Question: I am trying to use onejar-maven-plugin in my pom.xml:
'''
<plugin>
<groupId>org.dstovall</groupId>
<artifactId>onejar-maven-plugin</artifactId>
<version>1.4.4</version>
<executions>
<execution>
<configuration>
<mainClass>com.exmaple.myproj.MpPort_MpSoapPort_Client</mainClass>
<onejarVersion>0.97</onejarVersion>
<attachToBuild>true</attachToBuild>
<classifier>onejar</classifier>
</configuration>
<goals>
<goal>one-jar</goal>
</goals>
</execution>
</executions>
</plugin>
<pluginRepositories>
<pluginRepository>
<id>onejar-maven-plugin.googlecode.com</id>
<url>http://onejar-maven-plugin.googlecode.com/svn/mavenrepo</url>
</pluginRepository>
</pluginRepositories>
'''
but for some reason, attempting to build it via the Eclipse Maven plugin (Maven install) results in BUILD ERROR:
'''
Downloading: https://mynexus.example.com/nexus/content/repositories/central/org/dstovall/onejar-maven-plugin/1.4.4/onejar-maven-plugin-1.4.4.pom
[INFO] Unable to find resource 'org.dstovall:onejar-maven-plugin:pom:1.4.4' in repository onejar-maven-plugin.googlecode.com (http://onejar-maven-plugin.googlecode.com/svn/mavenrepo)
Downloading: https://mynexus.example.com/nexus/content/repositories/central/org/dstovall/onejar-maven-plugin/1.4.4/onejar-maven-plugin-1.4.4.pom
[INFO] Unable to find resource 'org.dstovall:onejar-maven-plugin:pom:1.4.4' in repository central (http://repo1.maven.org/maven2)
Downloading: https://mynexus.example.com/nexus/content/repositories/central/org/dstovall/onejar-maven-plugin/1.4.4/onejar-maven-plugin-1.4.4.pom
[INFO] Unable to find resource 'org.dstovall:onejar-maven-plugin:pom:1.4.4' in repository central (http://repo1.maven.org/maven2)
[INFO] ------------------------------------------------------------------------
[ERROR] BUILD ERROR
[INFO] ------------------------------------------------------------------------
[INFO] Error building POM (may not be this project's POM).
Project ID: org.dstovall:onejar-maven-plugin
Reason: POM 'org.dstovall:onejar-maven-plugin' not found in repository: Unable to download the artifact from any repository
org.dstovall:onejar-maven-plugin:pom:1.4.4
from the specified remote repositories:
Nexus (https://mynexus.example.com/nexus/content/repositories/central)
for project org.dstovall:onejar-maven-plugin
'''
So I manually downloaded <URL> and install it through the command line and I seem to be getting a similar error:
'''
C:\Users\daniel\myproj>mvn install:install-file -Dfile=onejar-maven-plugin-1.4.4.jar -DgroupId=com.jolira -DartifactId=onejar-maven-plugin -Dversion=1.4.4 -Dpackaging=jar
[INFO] Scanning for projects...
Downloading: https://mynexus.example.com/nexus/content/repositories/central/org/dstovall/onejar-maven-plugin/1.4.4/onejar-maven-plugin-1.4.4.pom
[INFO] Unable to find resource 'org.dstovall:onejar-maven-plugin:pom:1.4.4' in repository onejar-maven-plugin.googlecode.com (http://onejar-maven-plugin.googlecode.com/svn/mavenrepo)
Downloading: https://mynexus.example.com/nexus/content/repositories/central/org/dstovall/onejar-maven-plugin/1.4.4/onejar-maven-plugin-1.4.4.pom
[INFO] Unable to find resource 'org.dstovall:onejar-maven-plugin:pom:1.4.4' in repository central (http://repo1.maven.org/maven2)
Downloading: https://mynexus.example.com/nexus/content/repositories/central/org/dstovall/onejar-maven-plugin/1.4.4/onejar-maven-plugin-1.4.4.pom
[INFO] Unable to find resource 'org.dstovall:onejar-maven-plugin:pom:1.4.4' in repository central (http://repo1.maven.org/maven2)
[INFO] ------------------------------------------------------------------------
[ERROR] BUILD ERROR
[INFO] ------------------------------------------------------------------------
[INFO] Error building POM (may not be this project's POM).
Project ID: org.dstovall:onejar-maven-plugin
Reason: POM 'org.dstovall:onejar-maven-plugin' not found in repository: Unable to download the artifact from any repository
org.dstovall:onejar-maven-plugin:pom:1.4.4
from the specified remote repositories:
Nexus (https://mynexus.example.com/nexus/content/repositories/central)
for project org.dstovall:onejar-maven-plugin
'''
My understanding is that because we have a Nexus mirror which doesn't contain that particular artifact, things get confused.
So I tried following the instructions on <URL> but on our Sonatype Nexus.

I read <URL> that "Nexus only caches artifacts that clients have requested. So you need to set up your project poms to request the proper versions". But -- without any change in the outcome.
How do I get out of this "chicken & egg" situation and get this onejar-maven-plugin ver. 1.4.4 into my Nexus mirror?
(Alternatively, how do I get it into my local .m2 cache?)
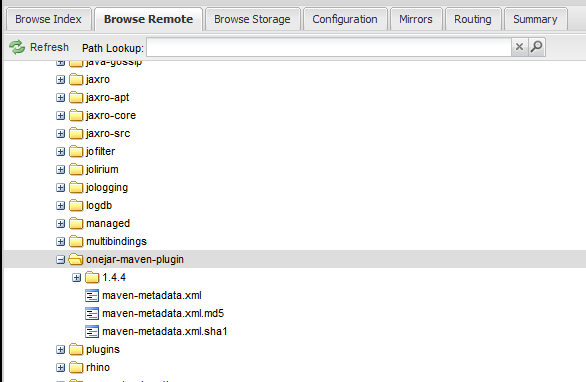
Answer: You can force Maven to update and request dependencies again even if the local repo contains metadata about artifacts not be available with -U
'''
mvn clean install -U
'''
should work.
Also you should change your 'settings.xml' to point to the public group instead of just the central repo directly. More can be found <URL>.
And you should note that the Central Repository does not have the 'onejar' plugin you are trying to use. Check out the <URL> and see how the 'groupId' is 'com.joilira' and not 'org.dstovall'
Further more if you really want to use the 'onejar' plugin from 'org.dstovall' you should add the url <URL> as a proxy repository to Nexus, add it to the public group and then use the public group in your 'settings.xml'